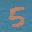
Label: 5